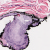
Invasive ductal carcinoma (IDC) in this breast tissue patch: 0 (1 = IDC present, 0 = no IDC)